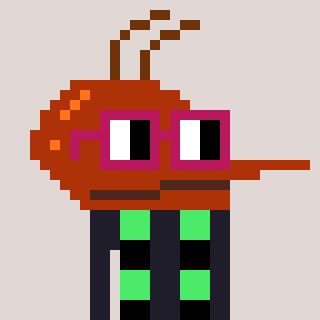
a pixel art character with square dark red glasses, a mosquito-shaped head and a grayscale-colored body on a warm background